Field crop: tomato
Growth stage: 1
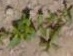
Species: portulaca